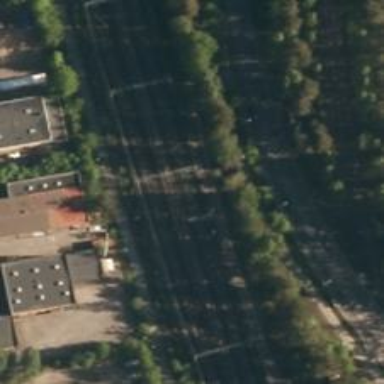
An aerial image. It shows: Railway signal.